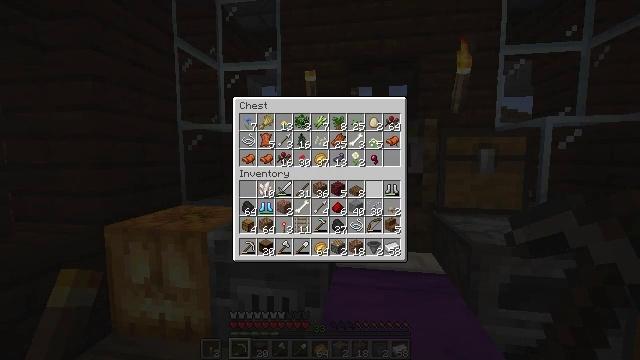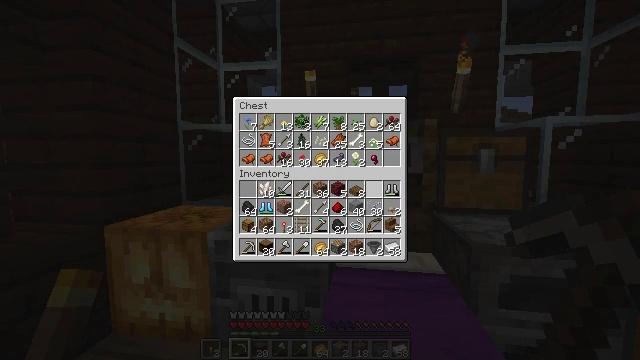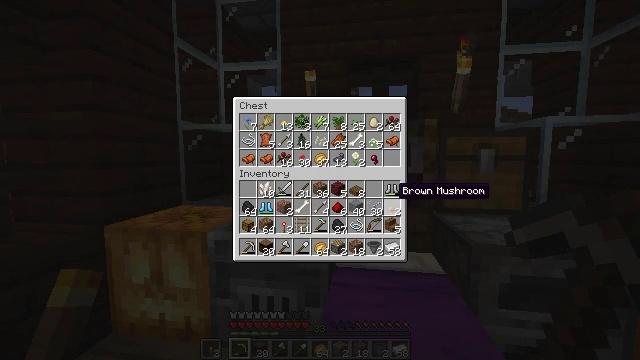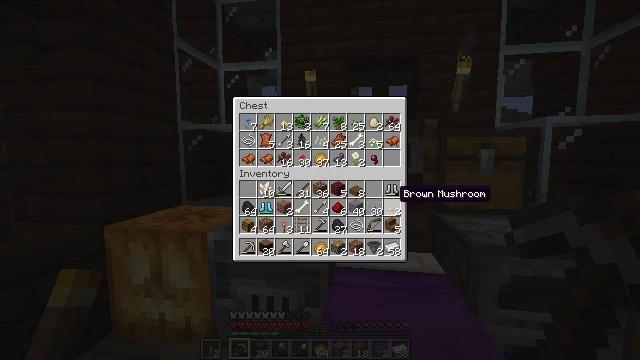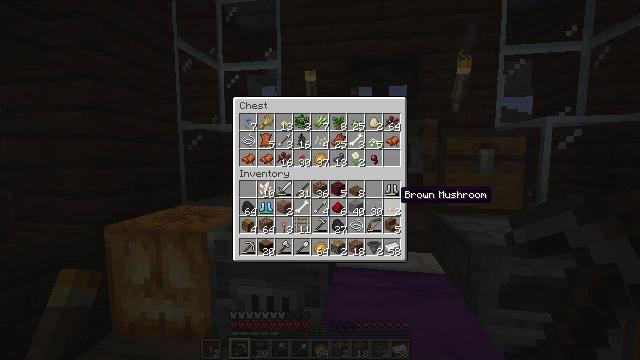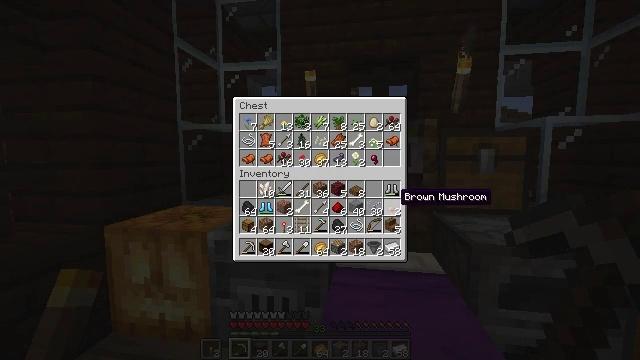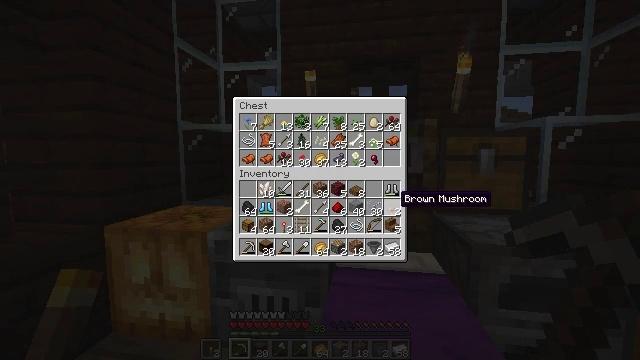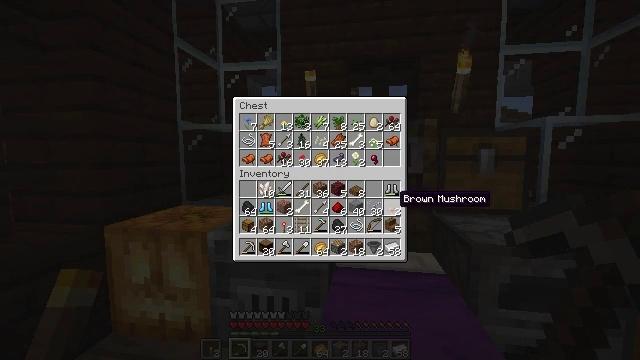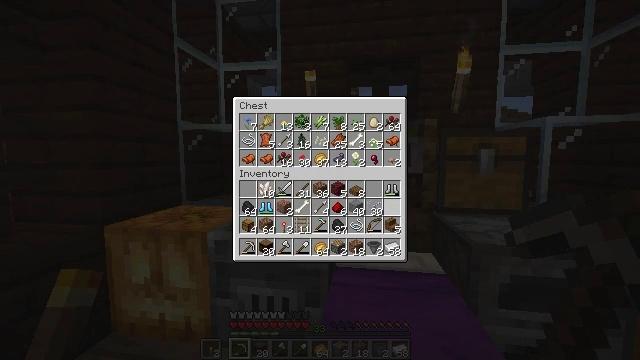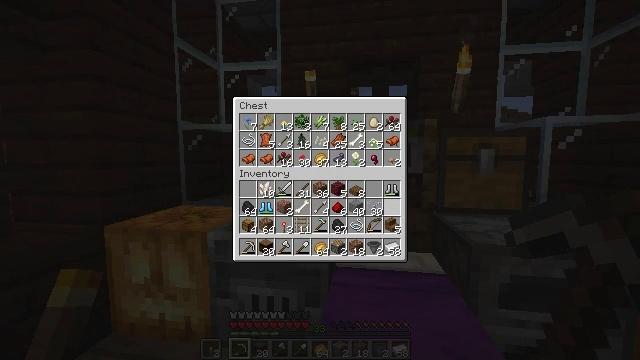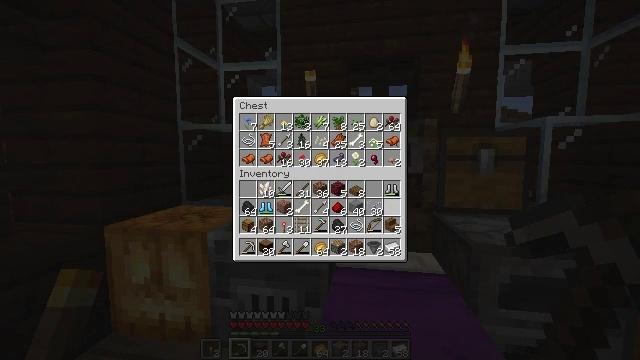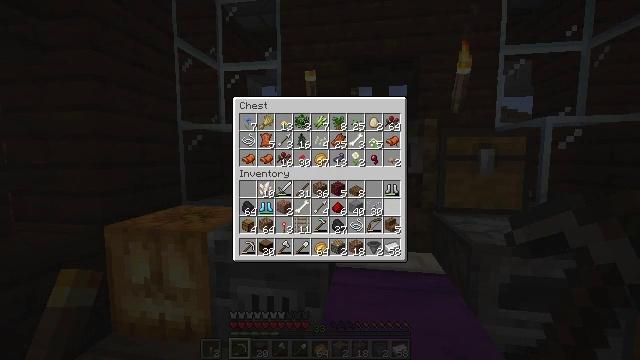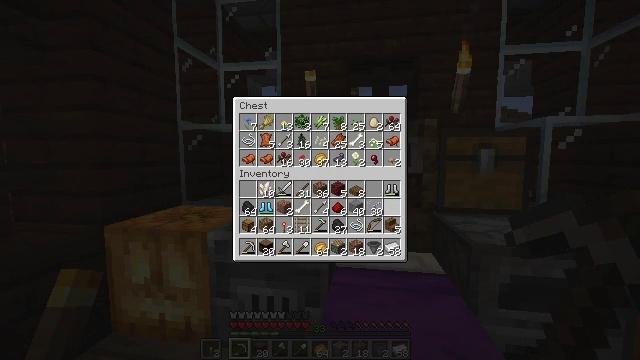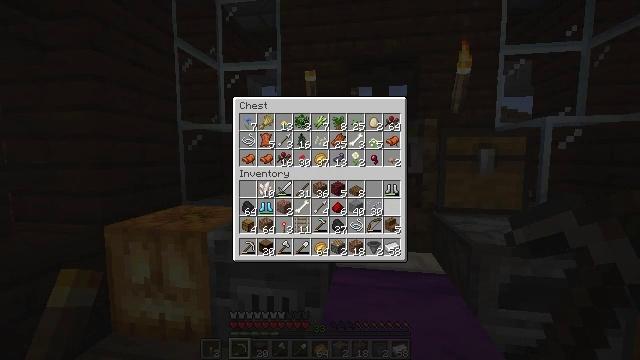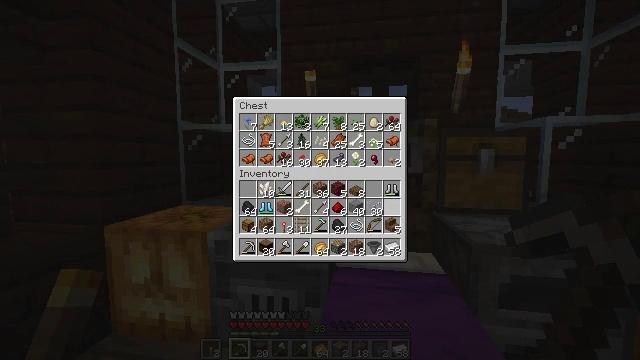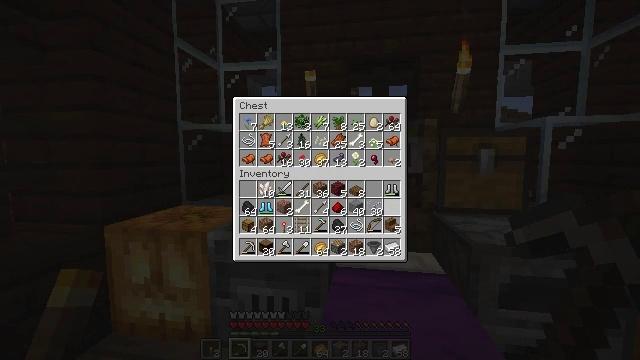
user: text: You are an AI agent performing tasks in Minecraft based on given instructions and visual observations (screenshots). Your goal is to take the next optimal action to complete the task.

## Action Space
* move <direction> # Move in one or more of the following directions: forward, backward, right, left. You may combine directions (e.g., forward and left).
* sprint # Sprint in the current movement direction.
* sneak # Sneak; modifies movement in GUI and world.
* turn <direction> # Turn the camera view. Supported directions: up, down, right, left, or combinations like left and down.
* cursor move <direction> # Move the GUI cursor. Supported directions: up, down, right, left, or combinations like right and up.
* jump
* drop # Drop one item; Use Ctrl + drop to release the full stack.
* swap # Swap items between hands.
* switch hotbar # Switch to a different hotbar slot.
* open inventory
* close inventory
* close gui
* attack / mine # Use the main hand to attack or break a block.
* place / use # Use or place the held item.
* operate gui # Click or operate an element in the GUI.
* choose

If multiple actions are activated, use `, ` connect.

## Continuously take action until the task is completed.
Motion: motion action
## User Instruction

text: Use the crafting table to create a comparator.
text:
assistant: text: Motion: sneak, cursor move right
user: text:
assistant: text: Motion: sneak, cursor move right
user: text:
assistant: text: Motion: sneak
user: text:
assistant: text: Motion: sneak
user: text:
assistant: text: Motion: sneak
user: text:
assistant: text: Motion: sneak
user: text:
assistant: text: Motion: sneak
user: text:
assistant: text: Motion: sneak, operate gui
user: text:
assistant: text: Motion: sneak, operate gui
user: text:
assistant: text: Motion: sneak, operate gui
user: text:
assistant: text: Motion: sneak
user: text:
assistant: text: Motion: sneak
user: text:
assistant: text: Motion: sneak
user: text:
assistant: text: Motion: sneak
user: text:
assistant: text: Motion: sneak
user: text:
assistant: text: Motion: sneak
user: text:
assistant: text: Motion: sneak
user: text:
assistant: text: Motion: sneak
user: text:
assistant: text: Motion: sneak
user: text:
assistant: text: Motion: sneak, cursor move left
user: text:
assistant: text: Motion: sneak, cursor move left
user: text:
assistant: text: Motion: sneak, cursor move left
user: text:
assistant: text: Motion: sneak
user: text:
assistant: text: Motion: sneak
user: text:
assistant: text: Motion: sneak
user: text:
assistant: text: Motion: sneak
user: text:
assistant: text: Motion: sneak
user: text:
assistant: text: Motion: sneak
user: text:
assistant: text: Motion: sneak, cursor move left
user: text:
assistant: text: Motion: sneak, cursor move left